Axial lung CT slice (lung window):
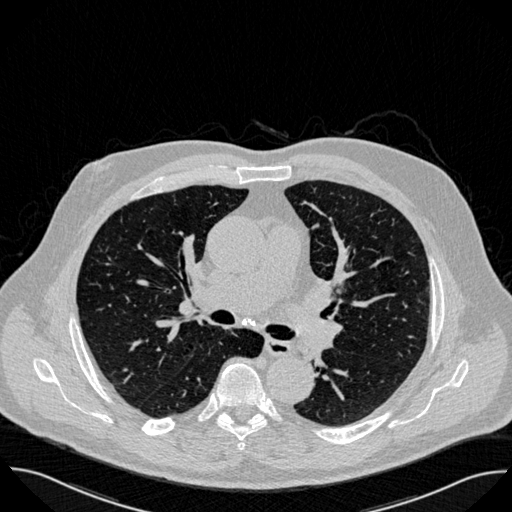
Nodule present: no